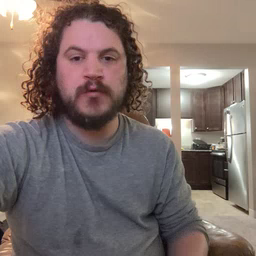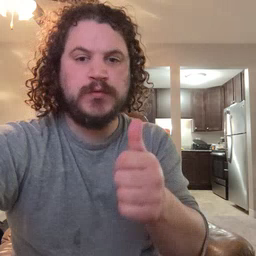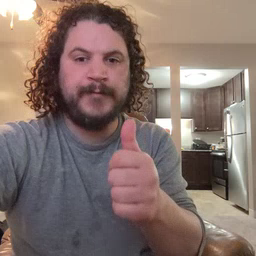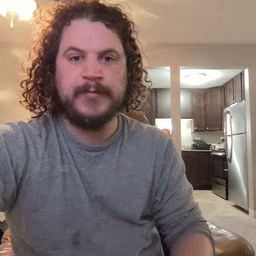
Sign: yourself